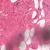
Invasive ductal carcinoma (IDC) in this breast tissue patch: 0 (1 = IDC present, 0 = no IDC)